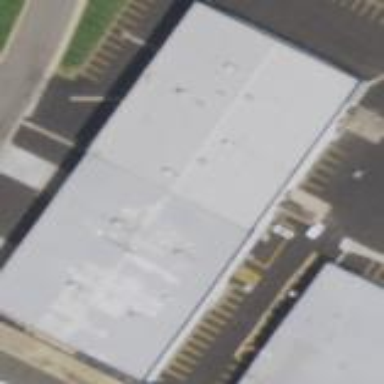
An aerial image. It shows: Commercial building.